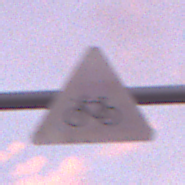
Verkehrszeichen: RadverkehrRechts
Umgebung: Outdoor, Urban
Tageszeit: SunriseSunset
Wetter: PartlyCloudy
Licht: Natural
Jahreszeit: NotSpecified
Kontrast: MediumContrast